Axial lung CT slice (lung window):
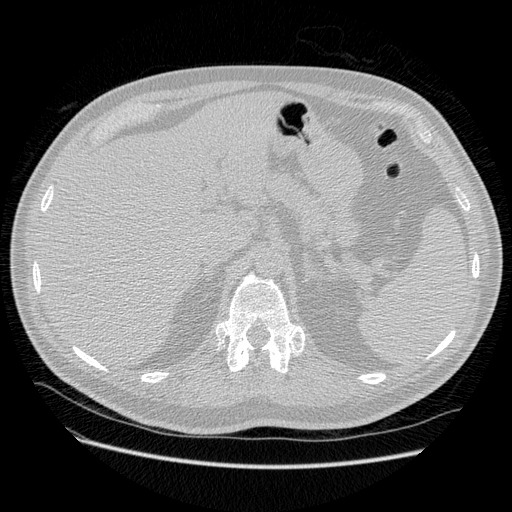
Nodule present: no